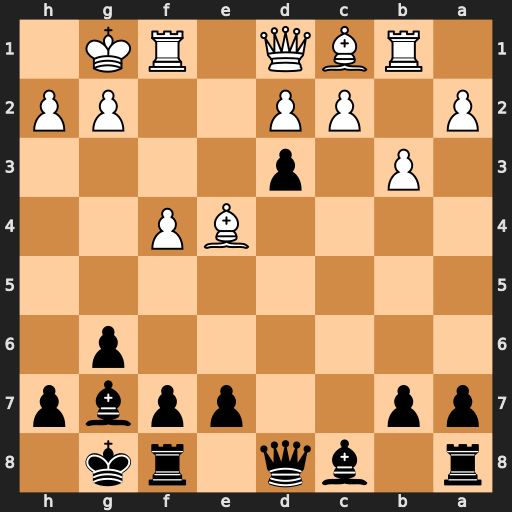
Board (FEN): r1bq1rk1/pp2ppbp/6p1/8/4BP2/1P1p4/P1PP2PP/1RBQ1RK1
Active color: b
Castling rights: -
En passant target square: -
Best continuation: Qd4+ Kh1 Qxe4